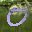
Label: 0